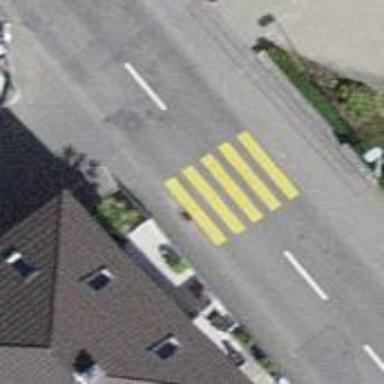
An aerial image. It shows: Uncontrolled zebra crossing on the road.